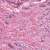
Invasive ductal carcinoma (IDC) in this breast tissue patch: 1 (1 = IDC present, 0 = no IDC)